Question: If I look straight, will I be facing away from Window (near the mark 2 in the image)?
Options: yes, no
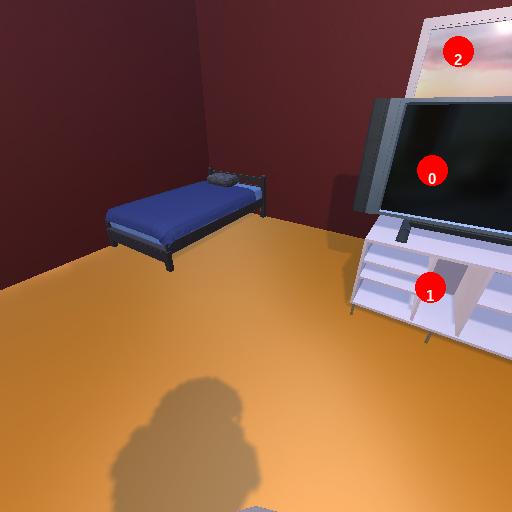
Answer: yes